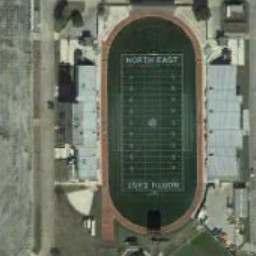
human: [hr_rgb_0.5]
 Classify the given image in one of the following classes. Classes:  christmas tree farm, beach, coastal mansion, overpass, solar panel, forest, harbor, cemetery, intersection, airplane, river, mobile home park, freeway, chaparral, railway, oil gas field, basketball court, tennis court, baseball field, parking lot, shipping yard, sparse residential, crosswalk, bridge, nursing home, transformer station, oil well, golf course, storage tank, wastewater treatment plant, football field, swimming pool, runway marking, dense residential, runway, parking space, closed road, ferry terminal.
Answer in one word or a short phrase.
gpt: football field